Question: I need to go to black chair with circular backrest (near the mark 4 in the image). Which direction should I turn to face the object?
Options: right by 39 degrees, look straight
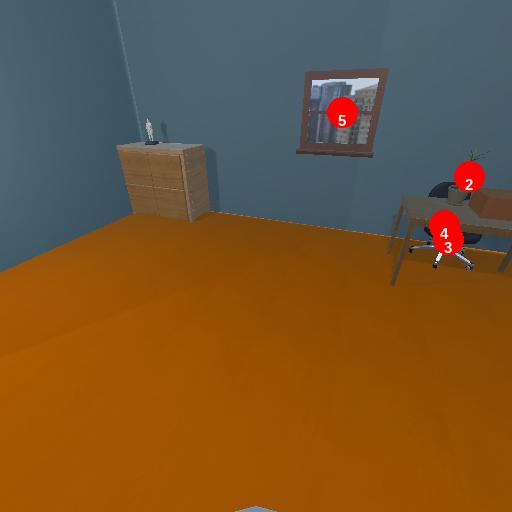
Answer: right by 39 degrees